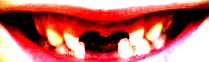
Condition: hypodontia